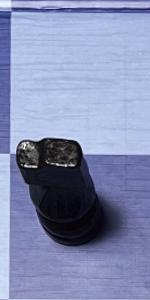
Label: Knight_Black